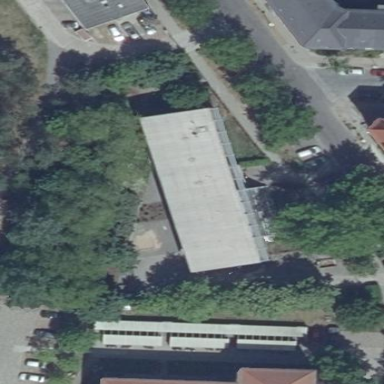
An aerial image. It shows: Dormitory building with flat roof.